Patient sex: F
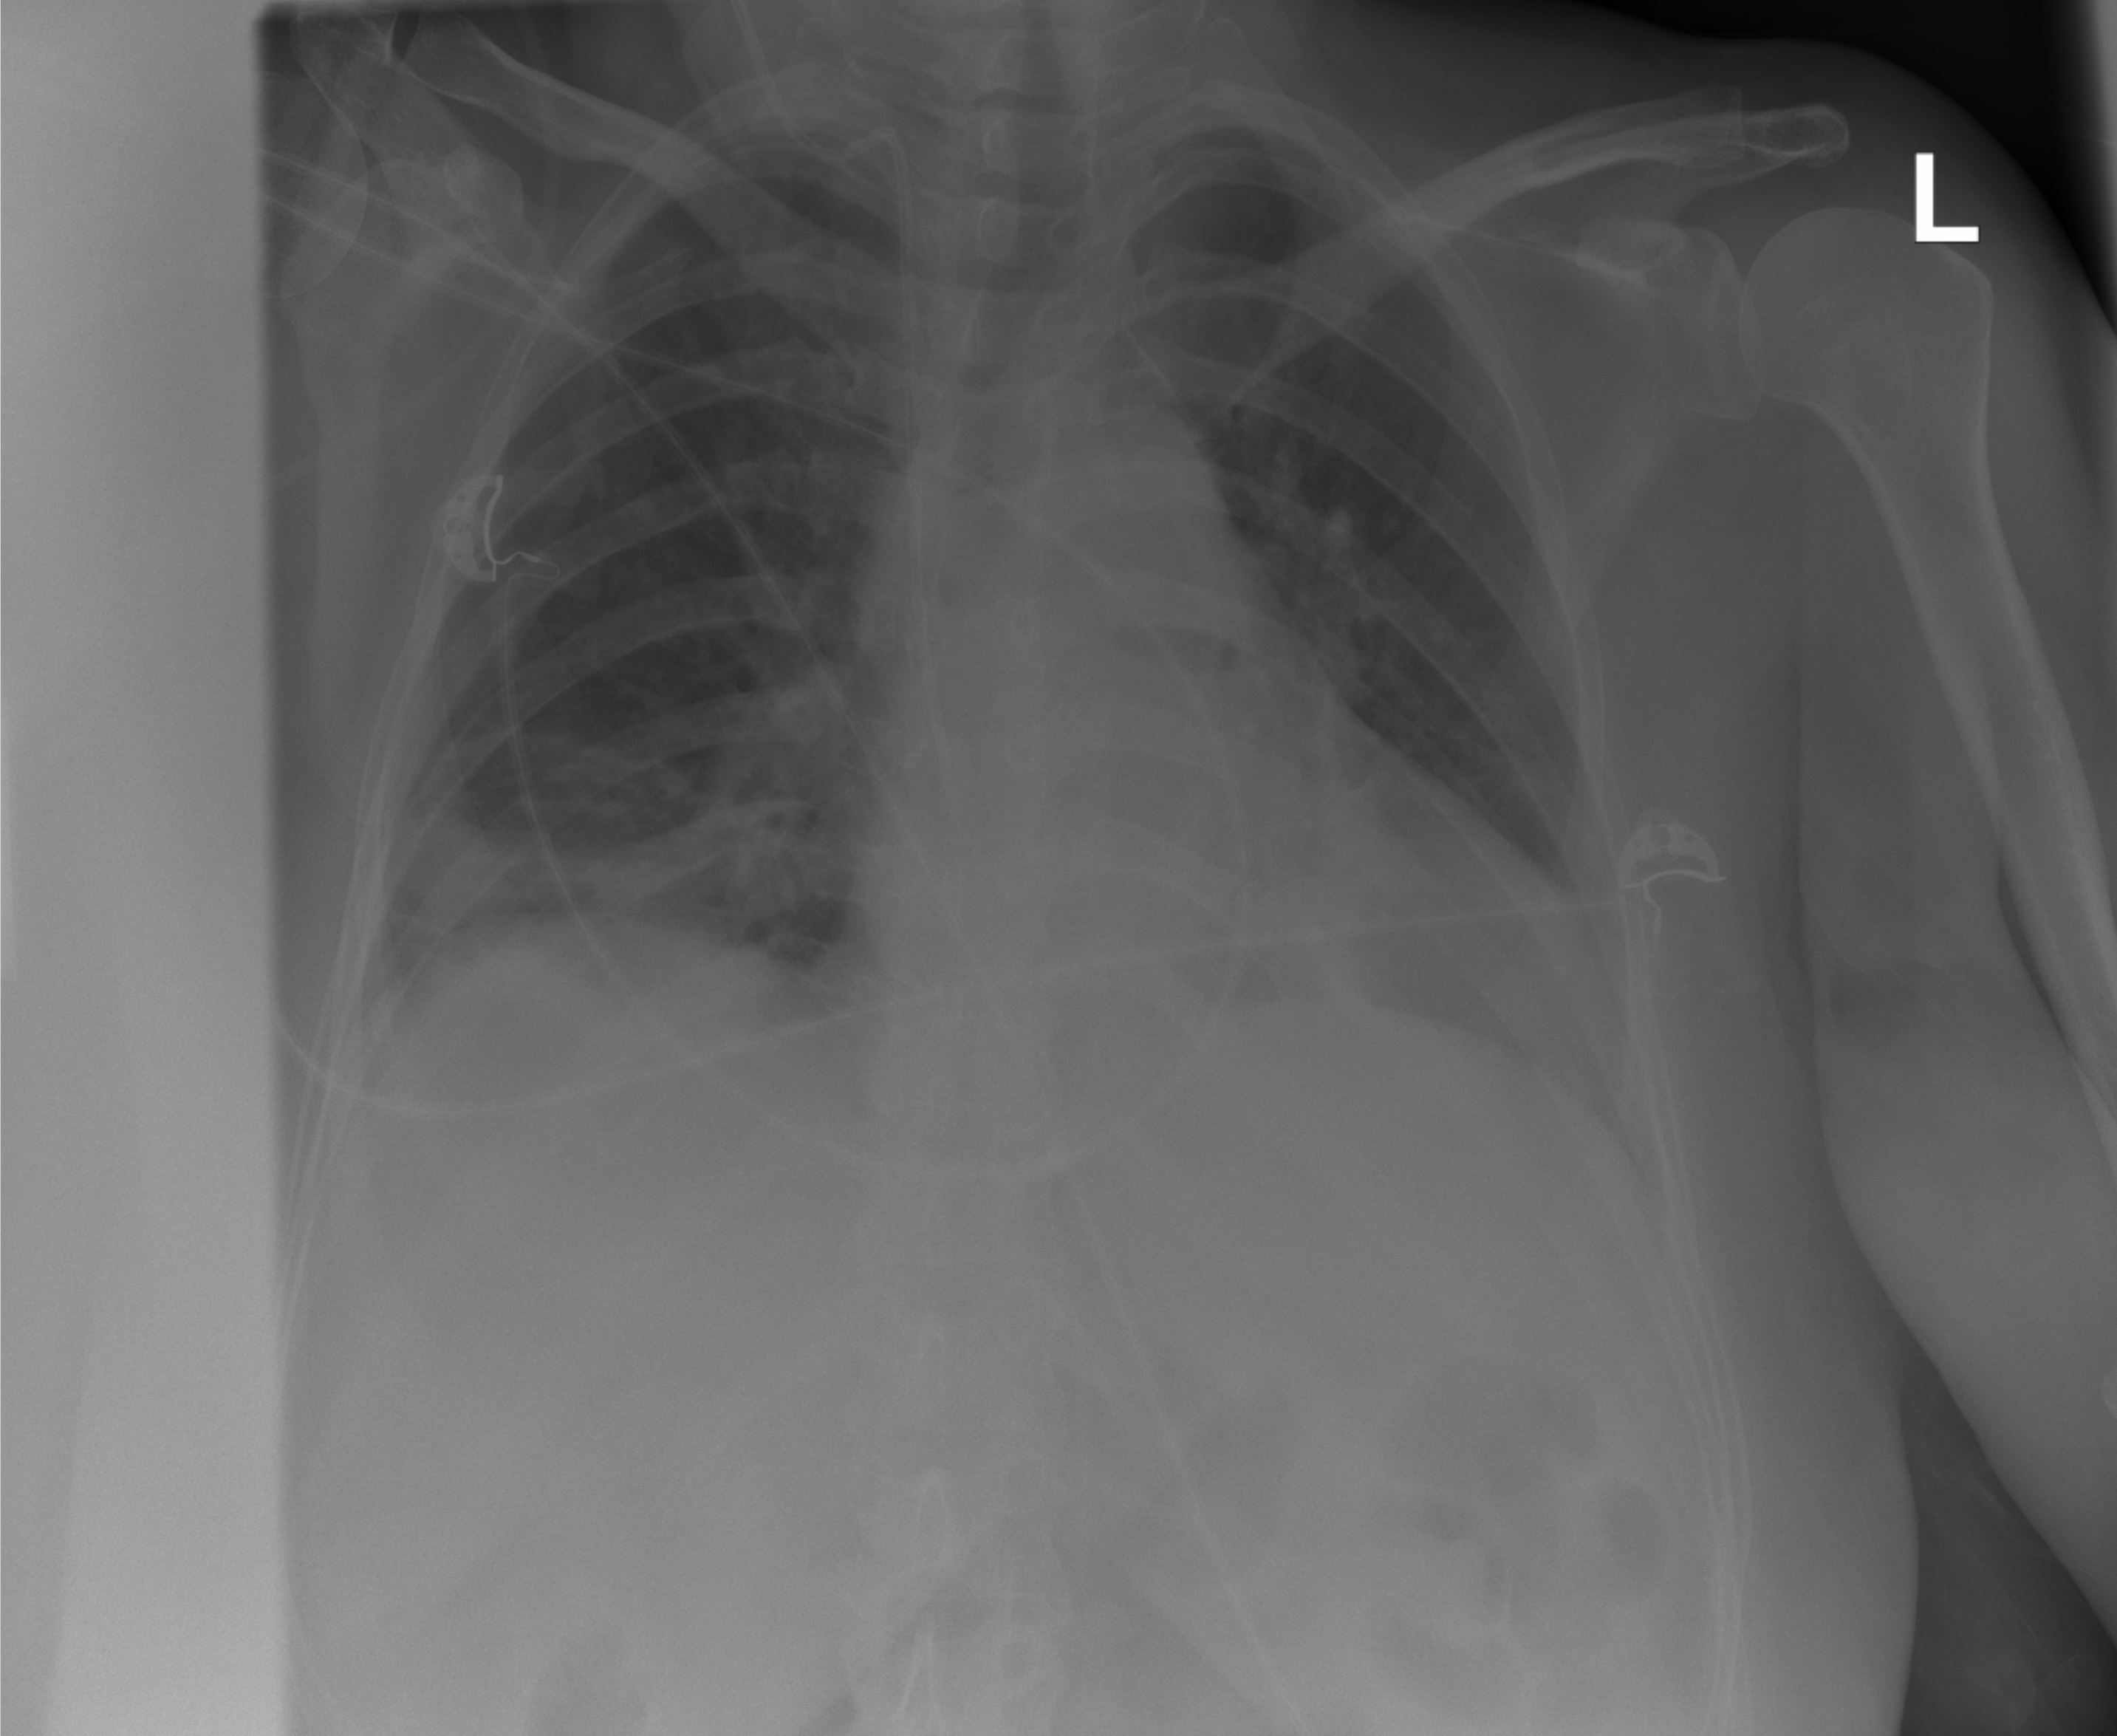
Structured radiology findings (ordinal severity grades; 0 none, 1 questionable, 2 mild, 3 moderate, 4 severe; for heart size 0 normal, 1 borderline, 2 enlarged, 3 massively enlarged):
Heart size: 0
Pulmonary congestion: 0
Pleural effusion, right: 0
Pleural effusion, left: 0
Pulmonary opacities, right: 0
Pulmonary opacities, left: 0
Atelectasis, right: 2
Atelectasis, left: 0